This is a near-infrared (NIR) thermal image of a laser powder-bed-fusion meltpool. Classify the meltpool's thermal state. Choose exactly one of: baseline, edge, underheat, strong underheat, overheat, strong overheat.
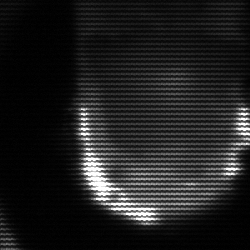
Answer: baseline